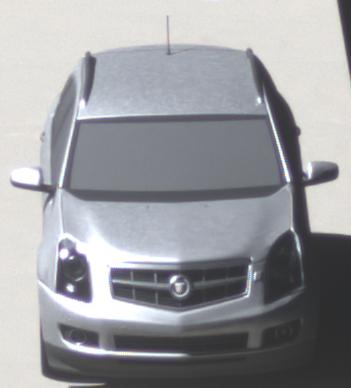
Make: Cadillac
Model: SRX 3.0 V6
Detailed model: SRX (II)
Model produced from: 2010/12
Model produced until: 2012/01
Doors: 5
Color: white
Road condition: dry road
Daytime: midday
Contrast: high contrast